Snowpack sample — Snodgrass Mountain, Crested Butte, Colorado (2/4/25, 12:06 PM MST)
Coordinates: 38.923, -106.968
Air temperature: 35 °F
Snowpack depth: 80 cm
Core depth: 30 cm
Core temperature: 35.6 °F
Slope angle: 14°, slope face: 78°
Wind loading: low
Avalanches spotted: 0
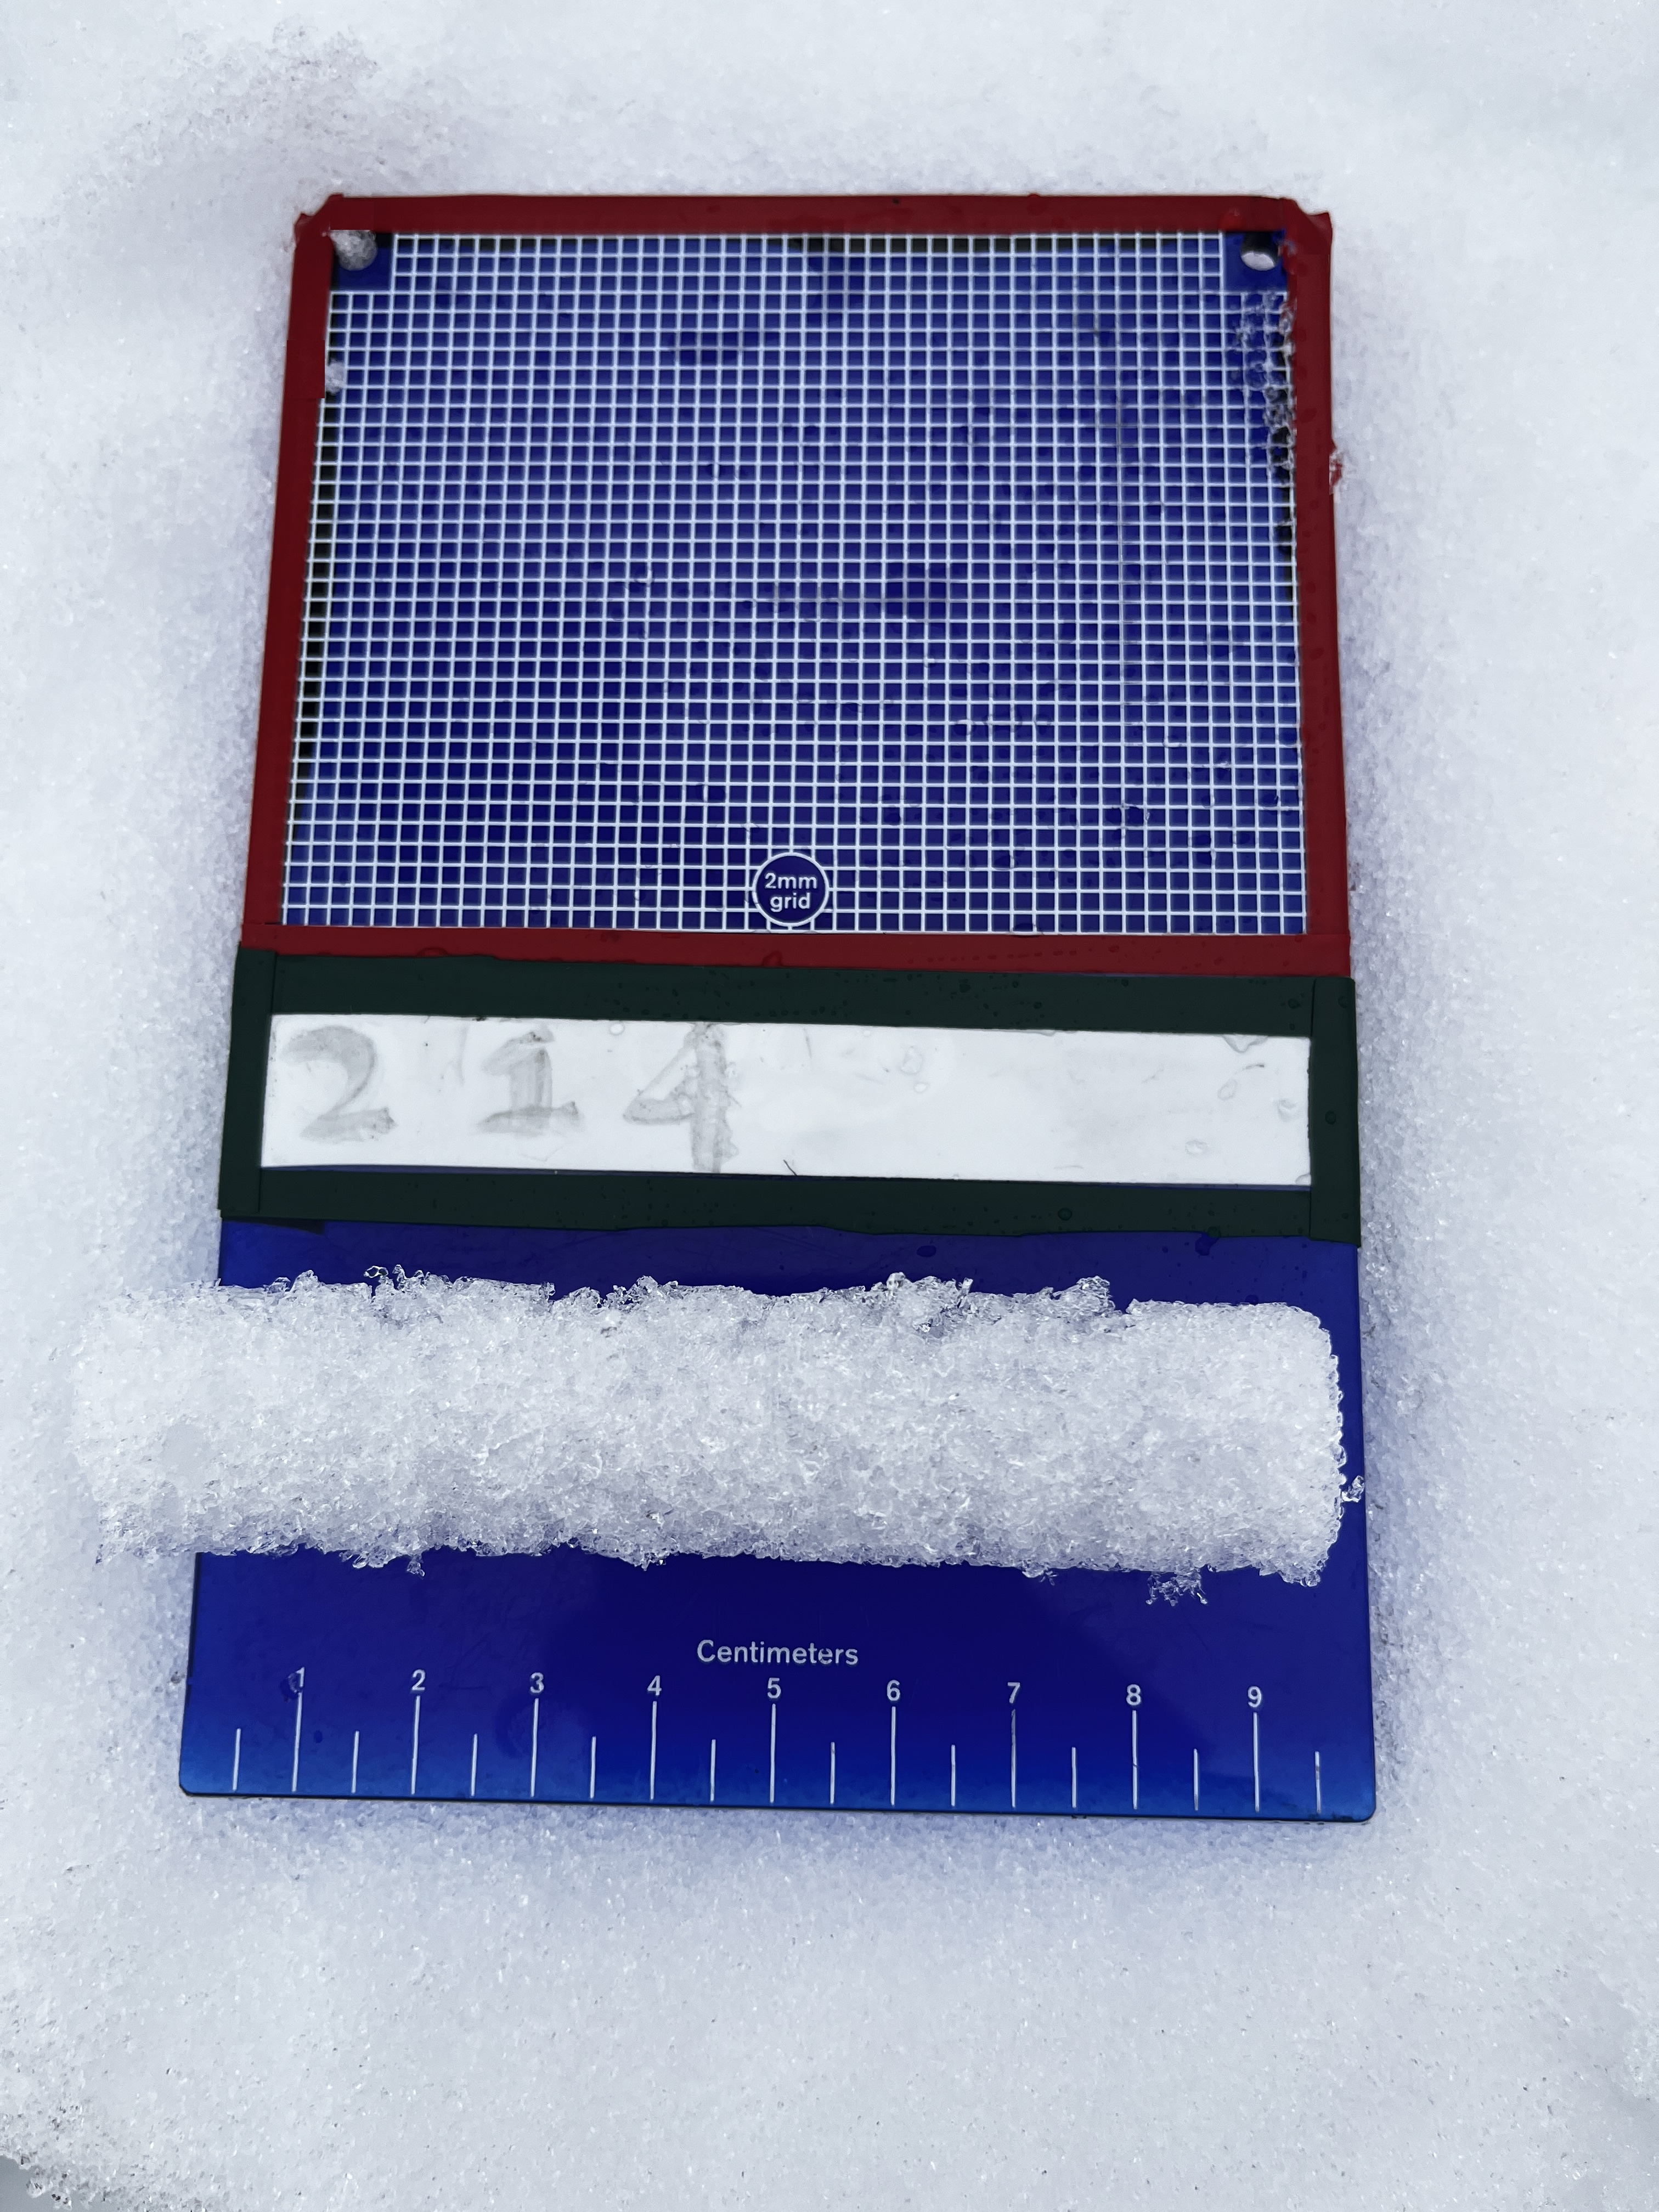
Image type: crystal_card
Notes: No avalanches nearby, unusually warm weather for the last month reported by residents, Collected 25 yards from treeline